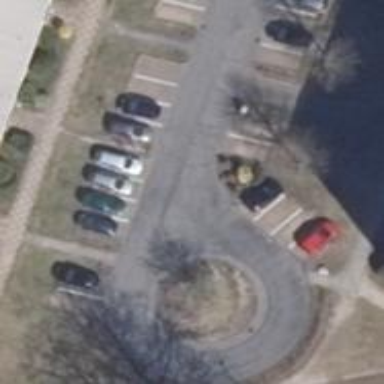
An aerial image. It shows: Footway.